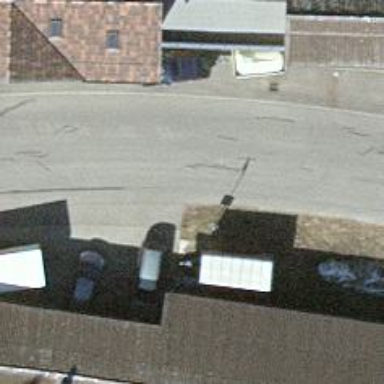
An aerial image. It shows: Bus stop with platform for public transport.